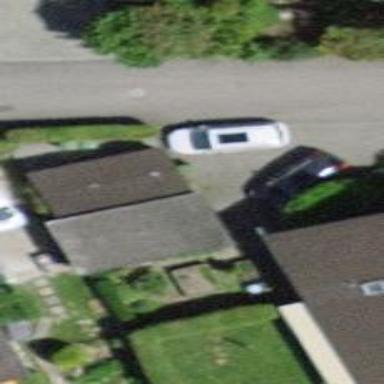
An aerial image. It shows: Group of garages.